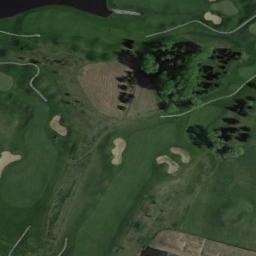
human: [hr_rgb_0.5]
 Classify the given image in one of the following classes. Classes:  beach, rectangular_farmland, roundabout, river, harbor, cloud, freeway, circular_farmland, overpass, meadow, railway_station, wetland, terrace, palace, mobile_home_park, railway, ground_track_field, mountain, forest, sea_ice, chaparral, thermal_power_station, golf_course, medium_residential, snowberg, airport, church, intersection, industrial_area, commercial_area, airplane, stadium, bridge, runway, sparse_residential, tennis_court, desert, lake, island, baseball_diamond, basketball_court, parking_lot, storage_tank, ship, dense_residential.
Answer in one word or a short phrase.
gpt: golf_course